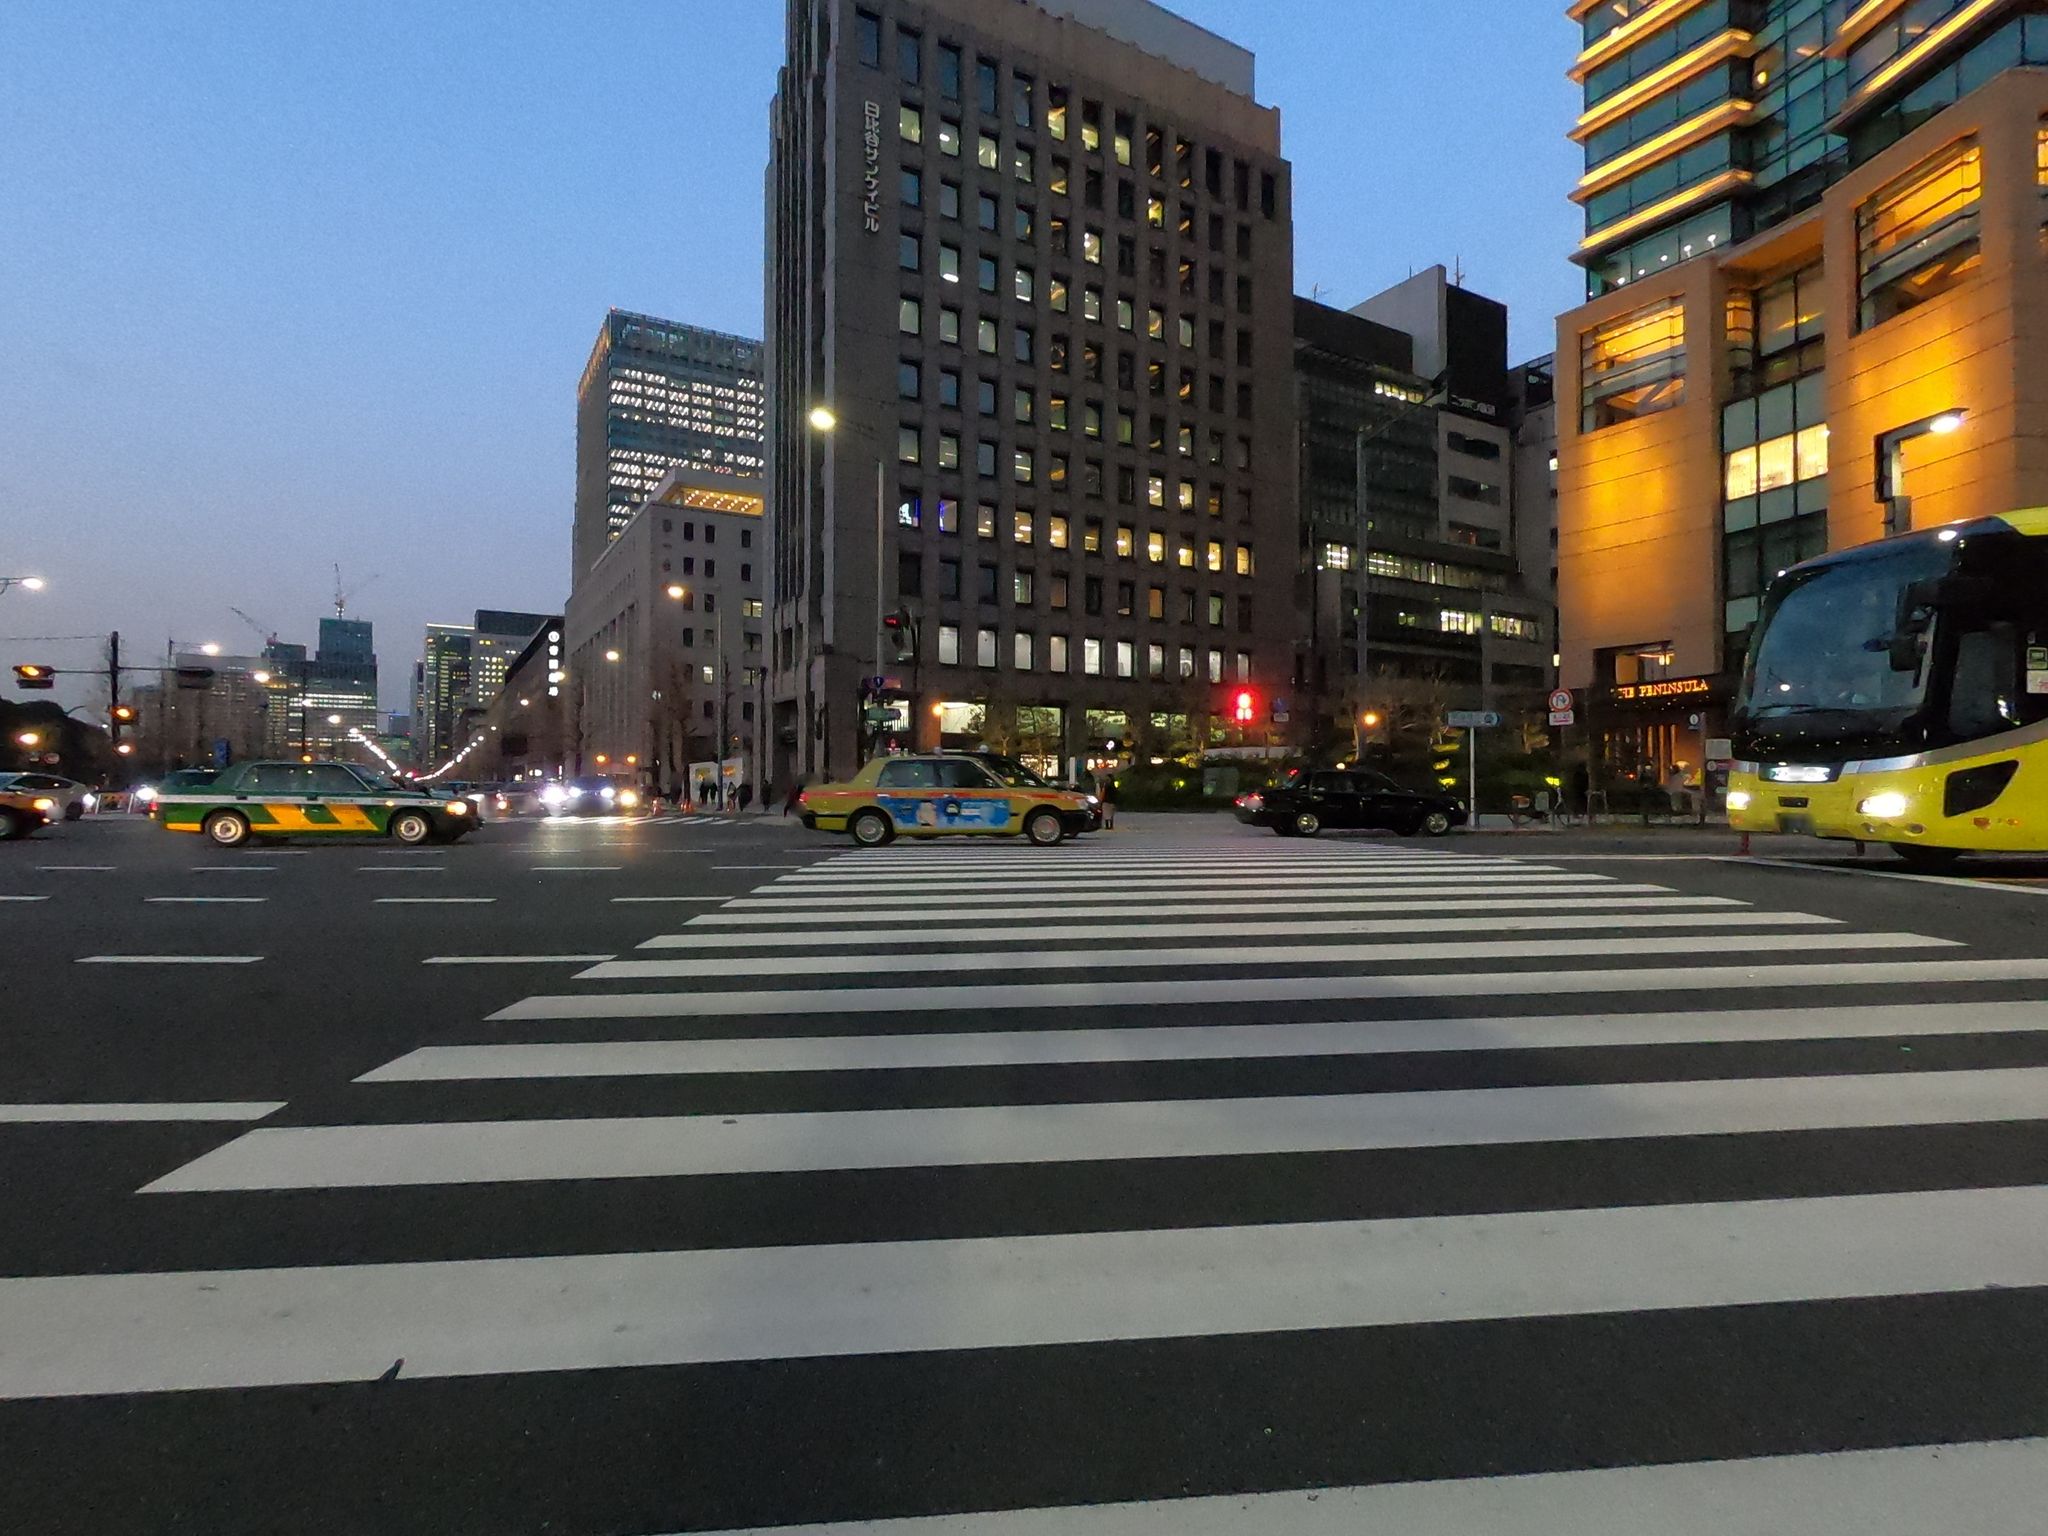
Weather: clear
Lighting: day
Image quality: good
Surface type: driving surface
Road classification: footway, steps
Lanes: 3
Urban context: urban centre
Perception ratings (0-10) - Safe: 5.82, Lively: 9.21, Beautiful: 5.78, Boring: 0.98, Depressing: 2.88, Wealthy: 8.16